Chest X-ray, PA view. Patient: 53 years old, sex M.
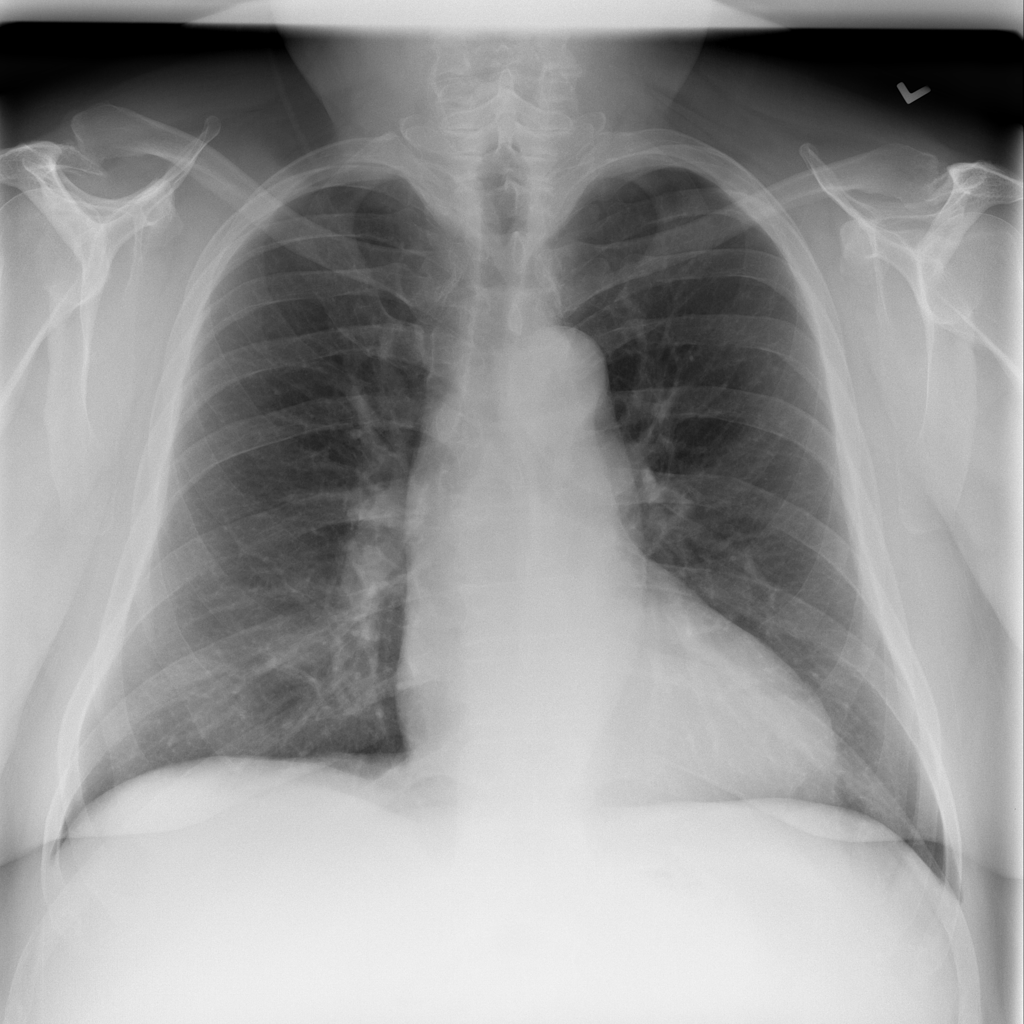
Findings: Infiltration